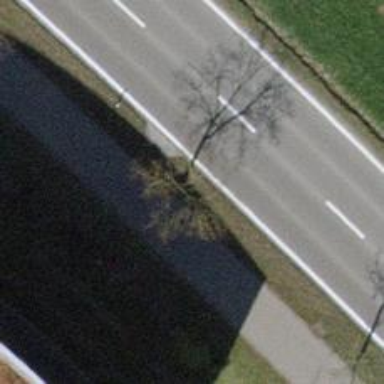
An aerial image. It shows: Urban tree adds touch of nature to the surroundings.